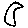
Label: moon